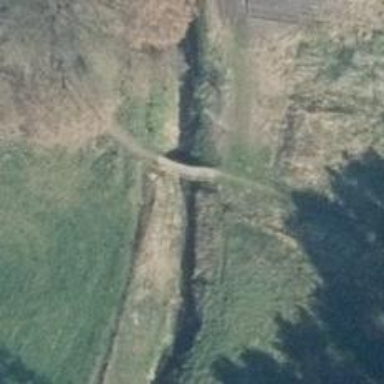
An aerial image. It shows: Culvert underpass for canal.